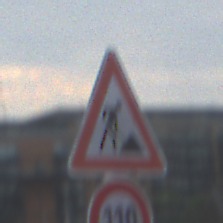
Verkehrszeichen: Arbeitsstelle
Zusatzzeichen unten: Geschwindigkeit110
Umgebung: Outdoor, Urban
Tageszeit: MorningAfternoon
Wetter: Overcast
Licht: Natural
Jahreszeit: NotSpecified
Kontrast: LowContrast